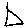
Label: triangle